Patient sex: M
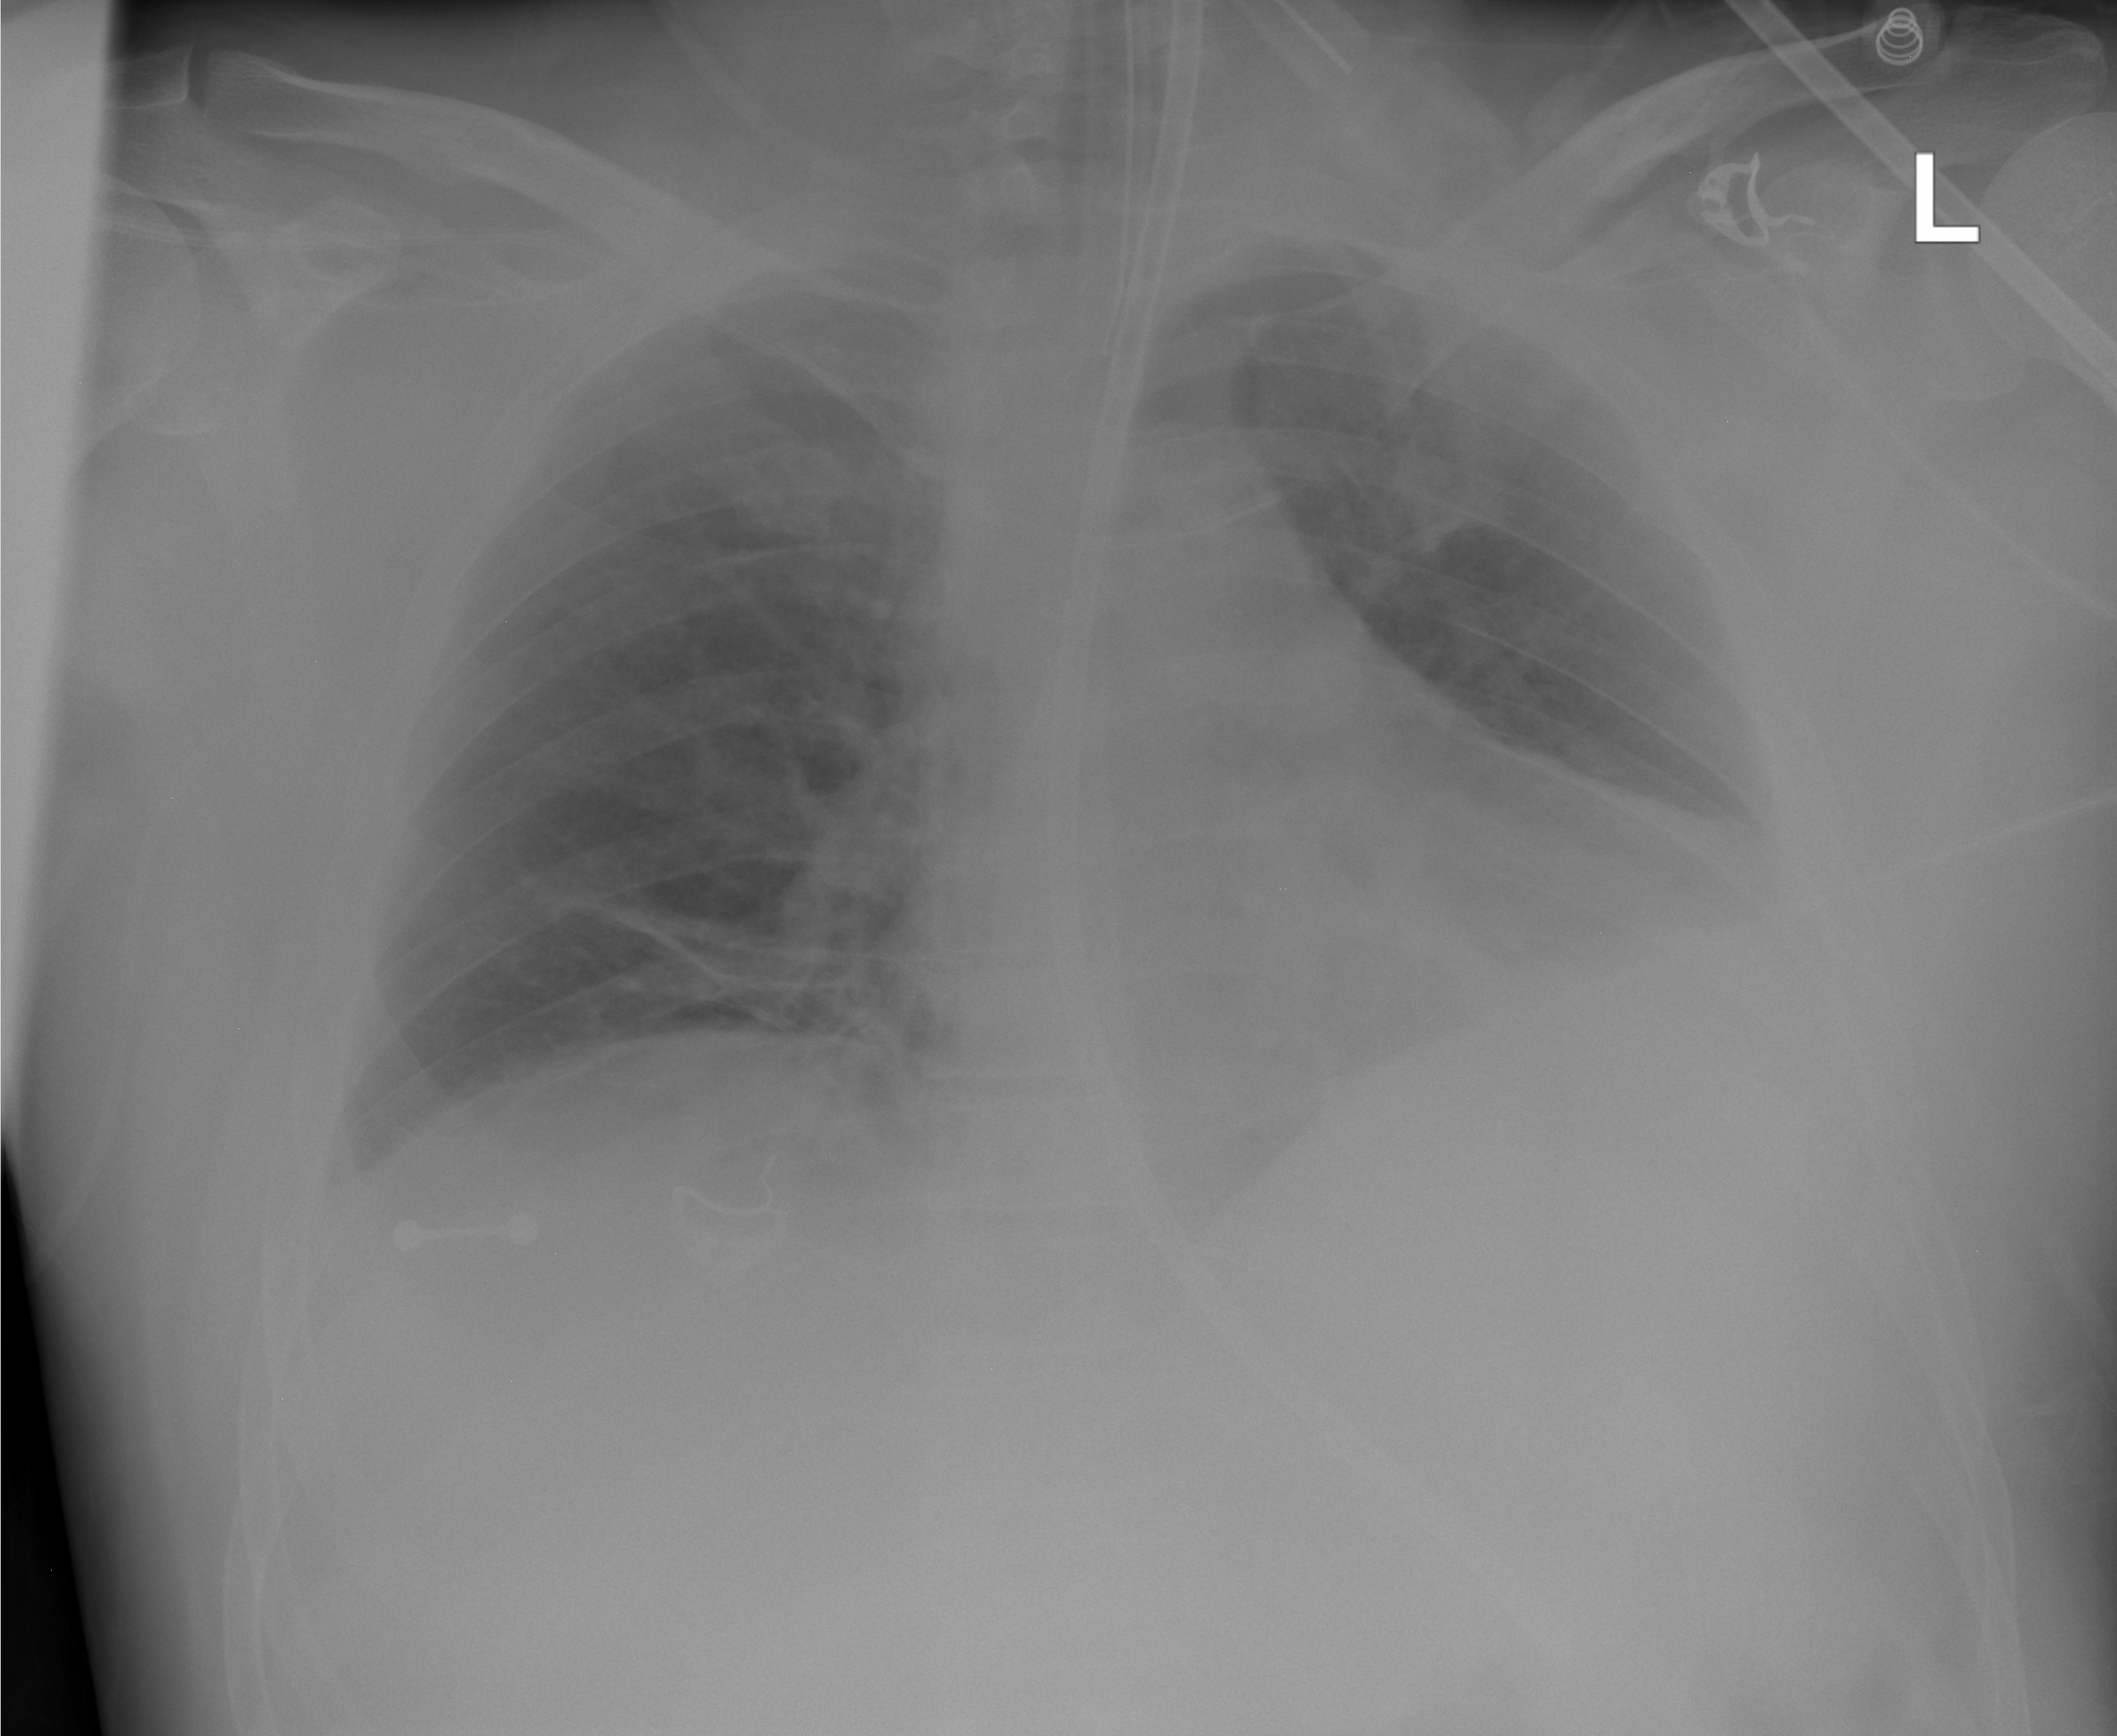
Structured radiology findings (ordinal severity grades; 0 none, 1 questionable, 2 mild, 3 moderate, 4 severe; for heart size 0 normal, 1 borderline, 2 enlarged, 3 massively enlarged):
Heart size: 2
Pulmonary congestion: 0
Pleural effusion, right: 0
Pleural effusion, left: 0
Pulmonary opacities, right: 0
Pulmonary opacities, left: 0
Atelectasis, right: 2
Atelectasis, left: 0